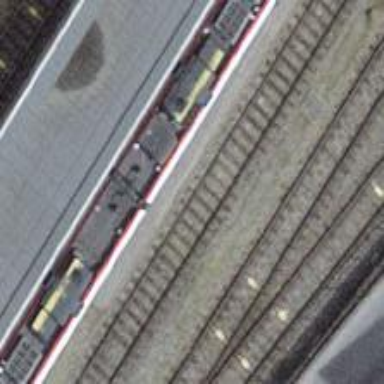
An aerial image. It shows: Railway stop with public transport stop position.